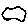
Label: cloud